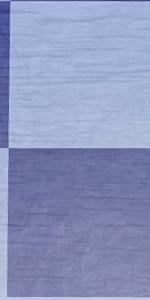
Label: Empty